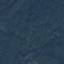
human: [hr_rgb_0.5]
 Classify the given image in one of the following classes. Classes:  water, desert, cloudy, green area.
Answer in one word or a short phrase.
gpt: green area